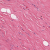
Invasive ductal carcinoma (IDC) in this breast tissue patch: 0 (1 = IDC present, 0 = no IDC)